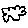
Label: cloud